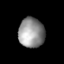
Tissue: lung
Cell type: Epithelial cells
Senescence score: 0.1862
Nuclear area (px): 754
Mean DAPI intensity: 146.09